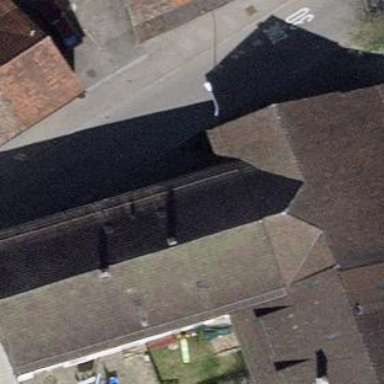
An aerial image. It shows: Building with tile roof.